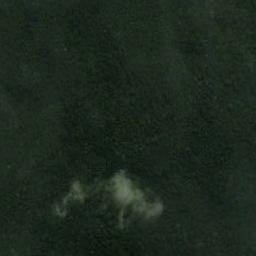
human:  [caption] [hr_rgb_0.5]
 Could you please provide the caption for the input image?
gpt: The forest has a lot of dense dark green trees .

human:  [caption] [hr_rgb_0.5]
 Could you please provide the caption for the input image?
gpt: The forest is next to the bare land .

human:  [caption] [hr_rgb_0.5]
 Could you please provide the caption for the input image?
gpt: A large dense mixed dark green and light green forest with a cloud on it .

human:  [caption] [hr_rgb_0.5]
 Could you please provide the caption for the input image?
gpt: There are several trees on this land .

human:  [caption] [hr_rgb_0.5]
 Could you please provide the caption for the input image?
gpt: A green forest with many trees and a white bare land .